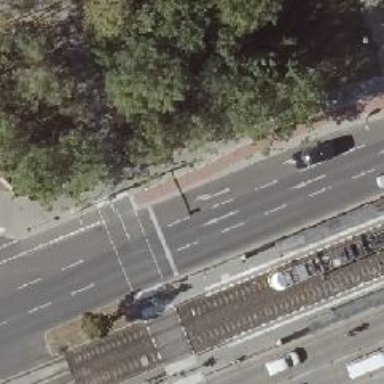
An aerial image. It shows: Primary highway with lane markings. It is asphalt road with dual carriageway.